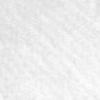
Label: no_change